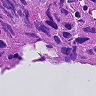
Metastatic tissue present: yes